Question: '''
>>> python -c "import sys; print sys.version"
2.7.6 (default, Nov 10 2013, 19:24:18) [MSC v.1500 32 bit (Intel)]
>>> pip --version
pip 1.5.5 from C:\Python27\lib\site-packages (python 2.7)
>>> pip install py2exe
<mumble grumble..>
RuntimeError: This package requires Python 3.3 or later
'''
though official <URL> says they have exactly what I need:

So how to install py2exe over pip?
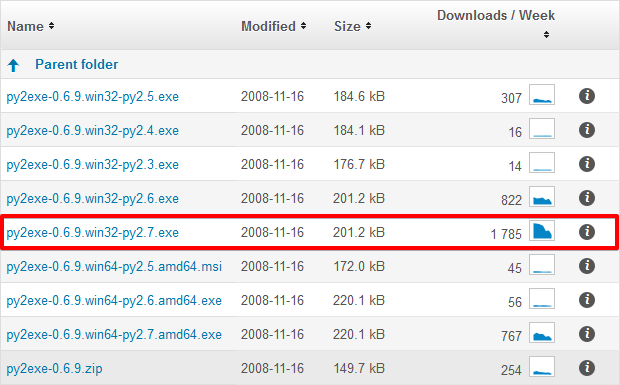
Answer: It is missing from <URL>, if you click on the '0.6.9' link it brings you to the '0.9.2.0' python 3 package, there seems to be no '0.6.9' package available to download.
Try using 'pip install http://sourceforge.net/projects/py2exe/files/latest/download?source=files'